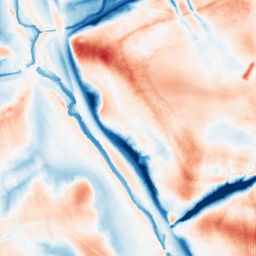
Category: edge_preserving
Decomposition family: guided
Decomposition parameters: radius: 16
eps: 0.01
Upsampling method: fft_zeropad
Upsampling parameters: scale: 4
Upsampling scale: 4